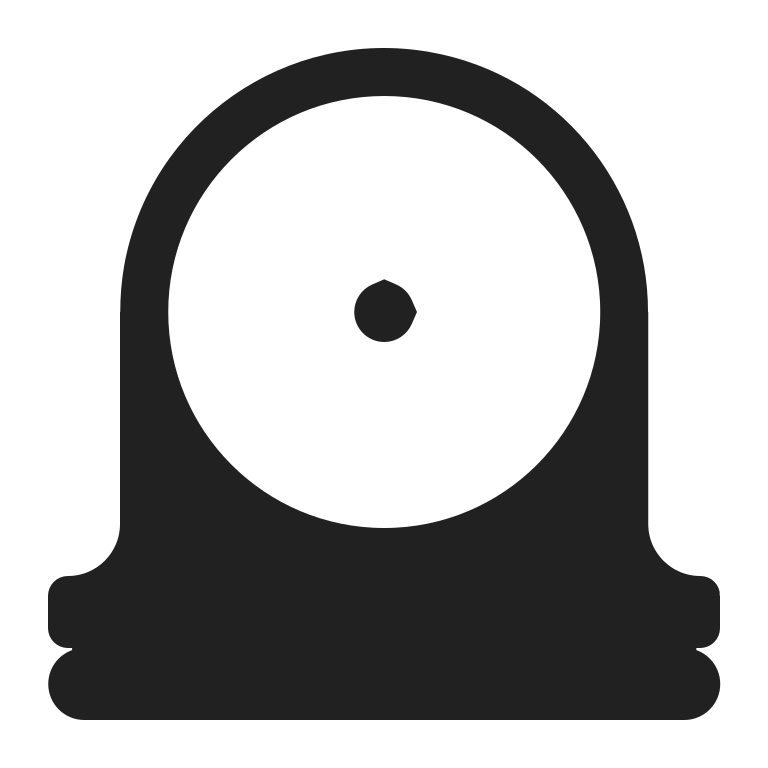
mantelpiece clock high contrast